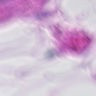
Metastatic tissue present: no